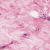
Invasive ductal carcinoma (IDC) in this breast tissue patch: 0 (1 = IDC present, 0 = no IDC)